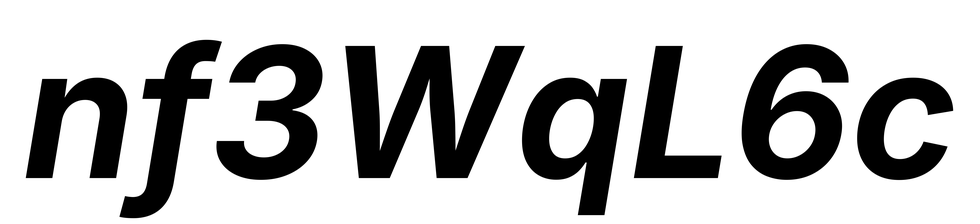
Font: Inter-Italic_Bold_Italic